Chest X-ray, AP view. Patient: 43 years old, sex M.
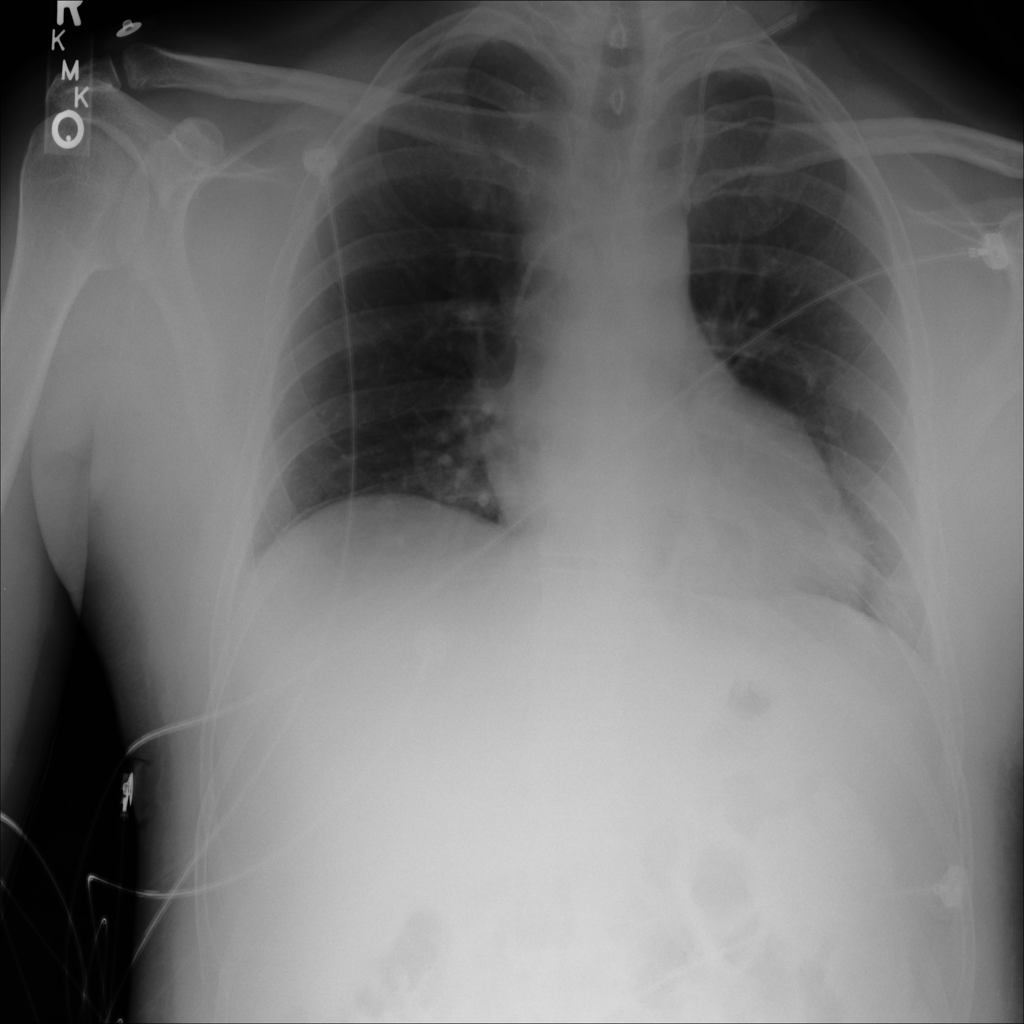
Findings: No Finding